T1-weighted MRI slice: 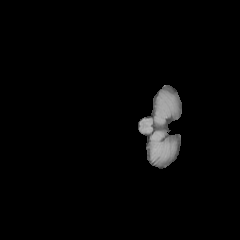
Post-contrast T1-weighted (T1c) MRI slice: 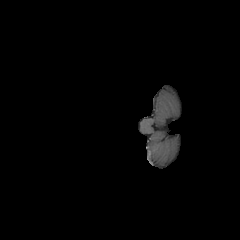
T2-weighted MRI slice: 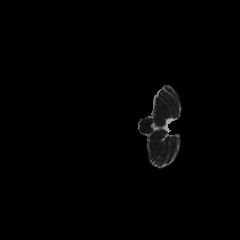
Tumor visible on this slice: no